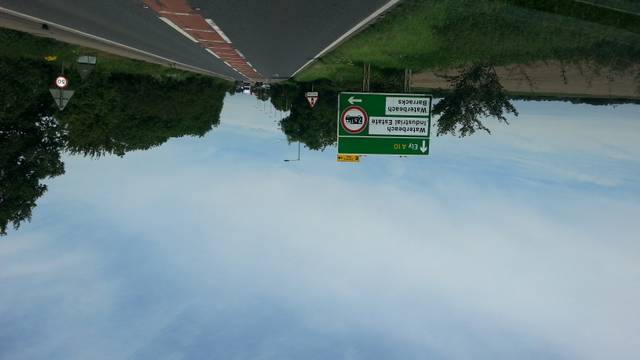
Region: United Kingdom
Coordinates: 52.27, 0.1793